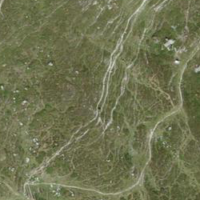
EUNIS habitat code: 26
Species observed at this site:
Menyanthes trifoliata